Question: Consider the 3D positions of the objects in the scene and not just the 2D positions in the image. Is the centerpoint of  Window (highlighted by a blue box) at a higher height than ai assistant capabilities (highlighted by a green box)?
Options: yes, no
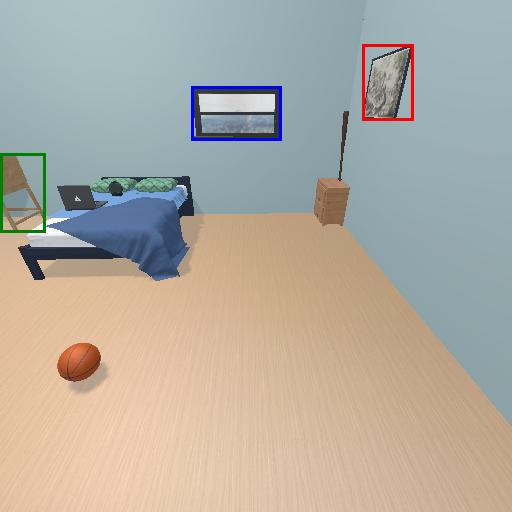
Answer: yes